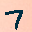
Label: 7